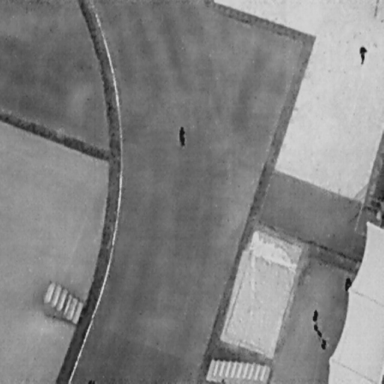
There are three People in the infrared image.